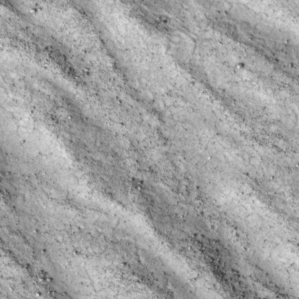
Label: non_frost